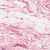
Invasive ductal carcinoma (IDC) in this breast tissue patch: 0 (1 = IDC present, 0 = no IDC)